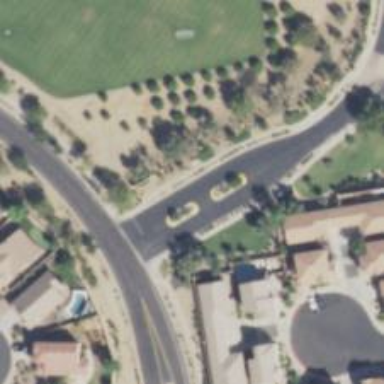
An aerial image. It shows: Residential road with asphalt surface.